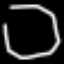
Label: octagon